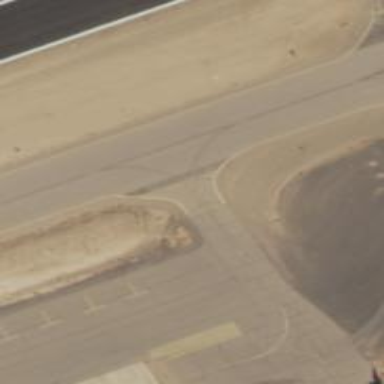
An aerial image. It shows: Image of taxiway at airport.